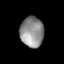
Tissue: lung
Cell type: Smooth muscle cells
Senescence score: 0.6434
Nuclear area (px): 699
Mean DAPI intensity: 142.993